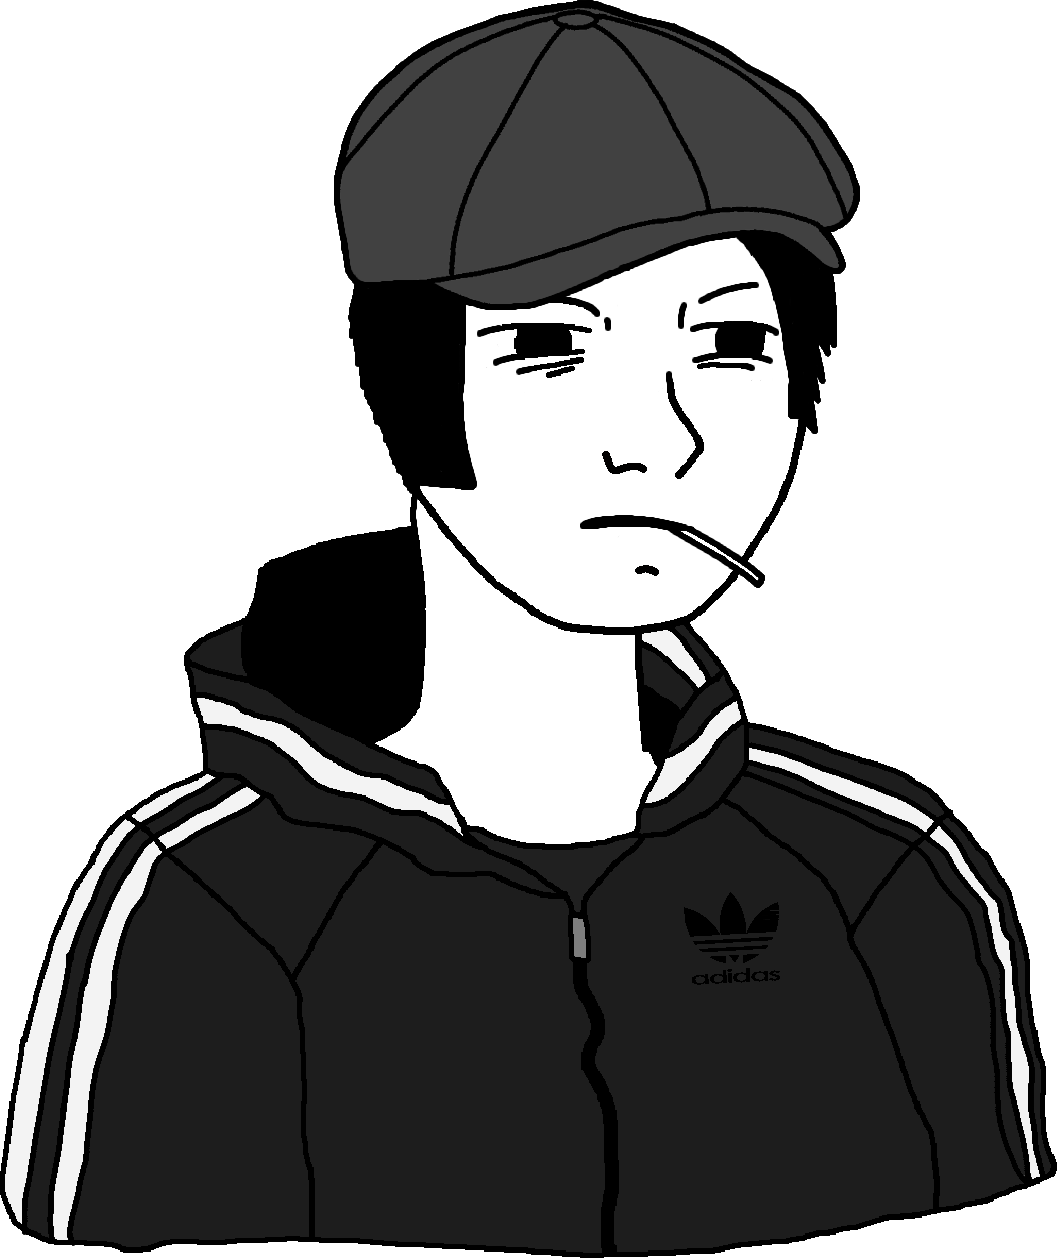
Label: 5_Twinkjak